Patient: sex M, age 38
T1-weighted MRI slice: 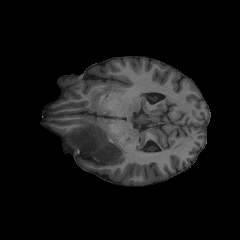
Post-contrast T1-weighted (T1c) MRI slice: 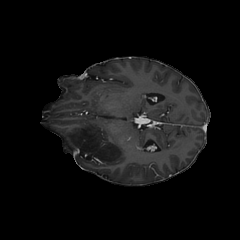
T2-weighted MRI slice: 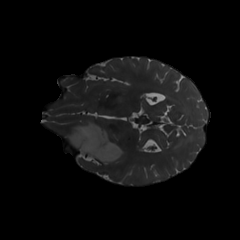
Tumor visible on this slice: yes
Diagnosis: Astrocytoma, IDH-mutant
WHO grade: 3